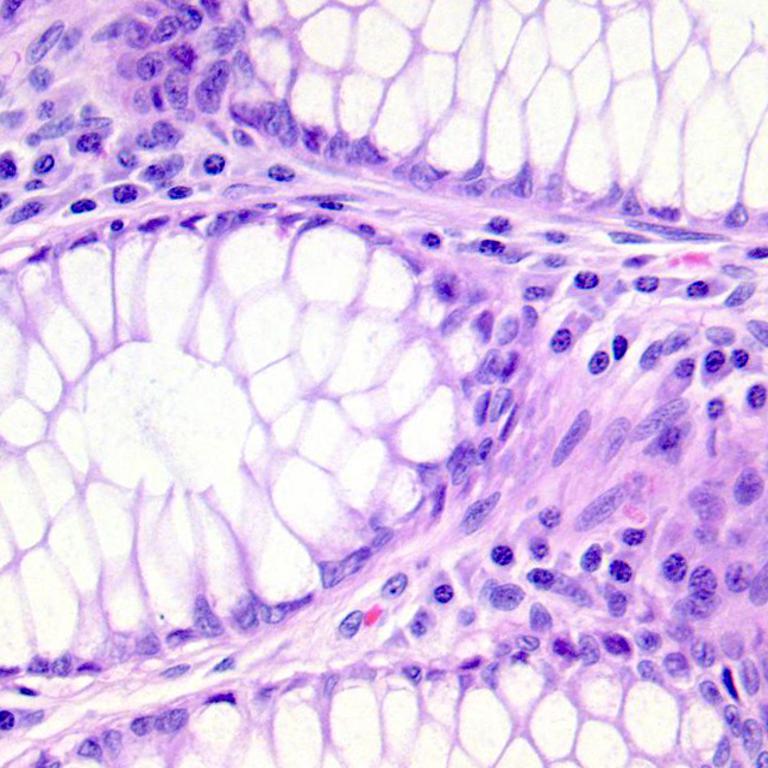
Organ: colon
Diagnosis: benign